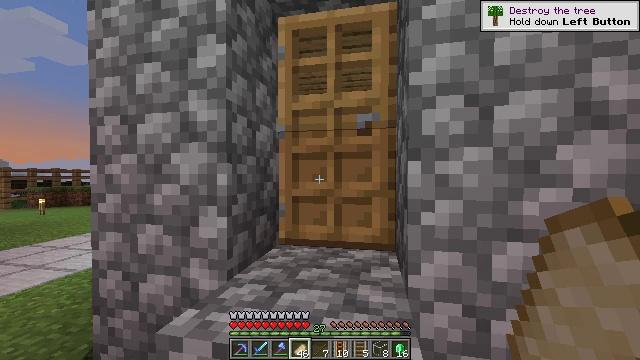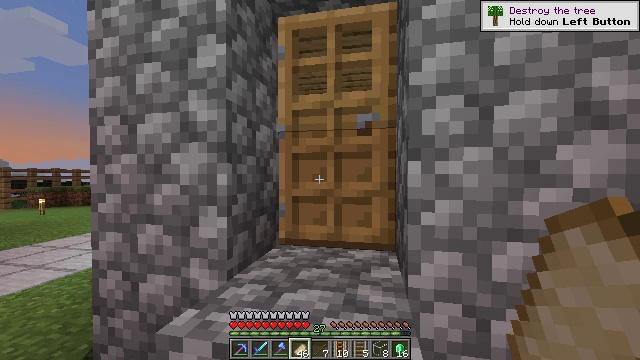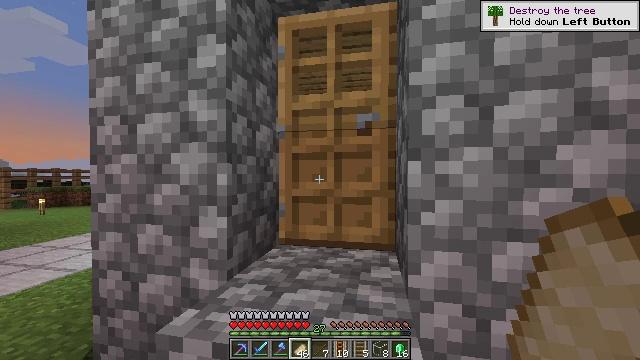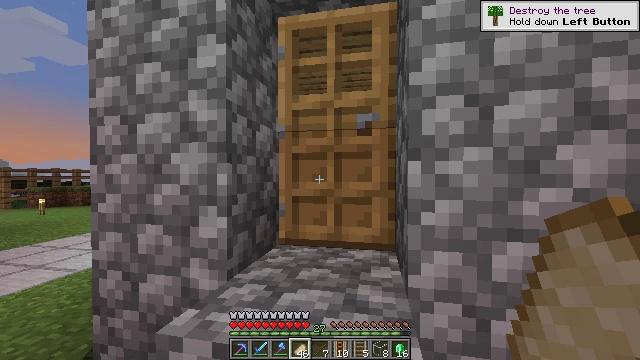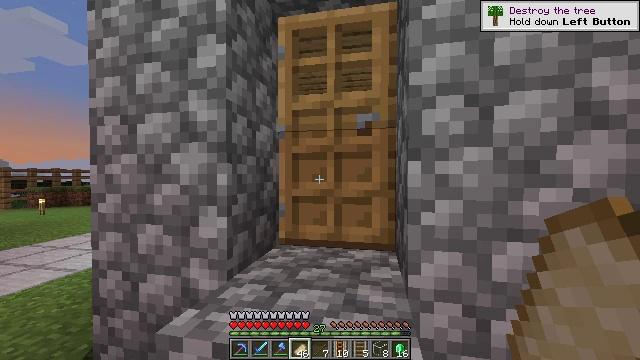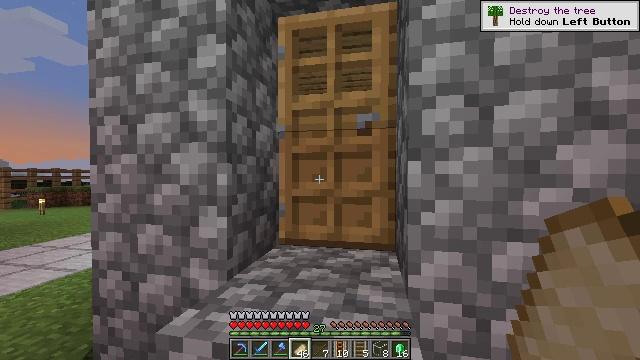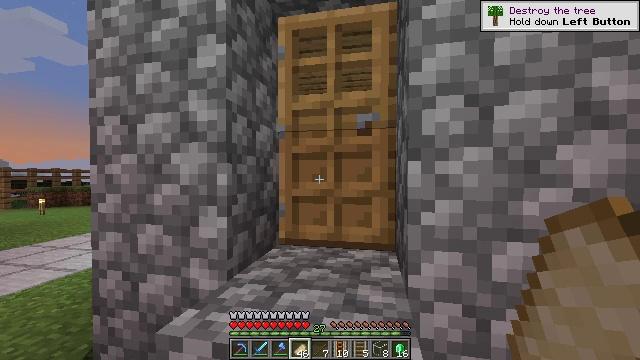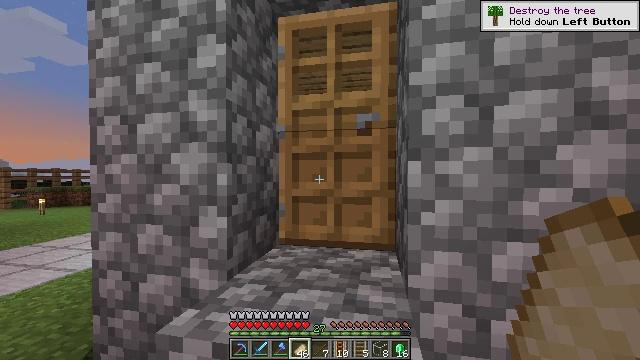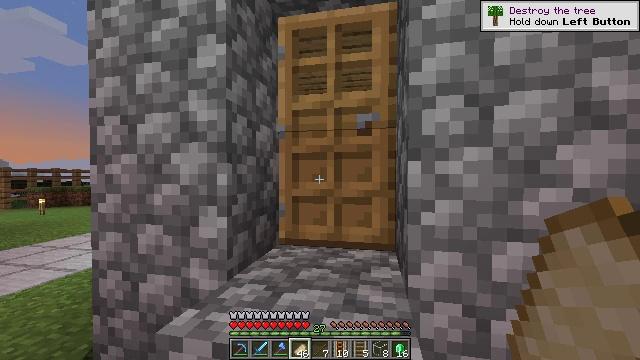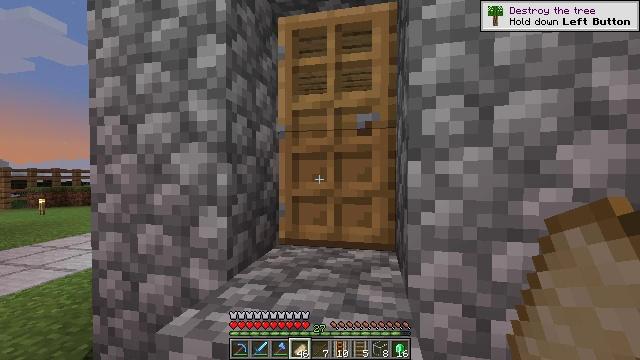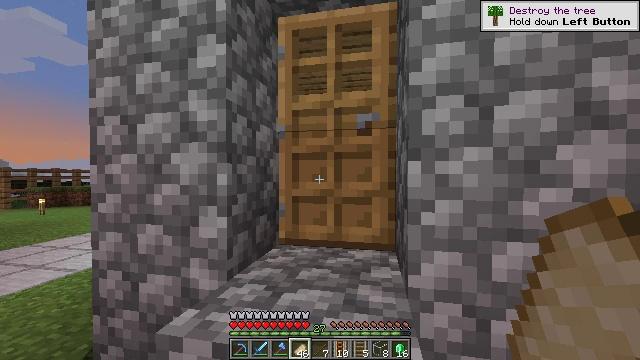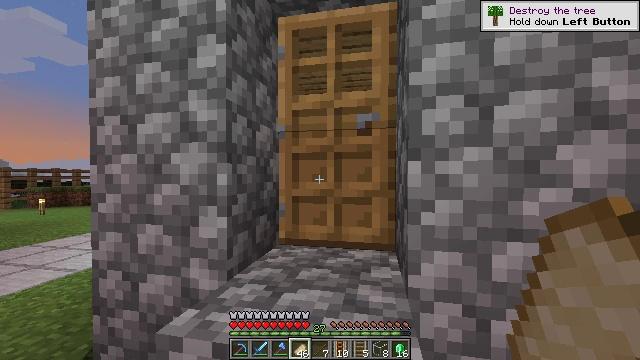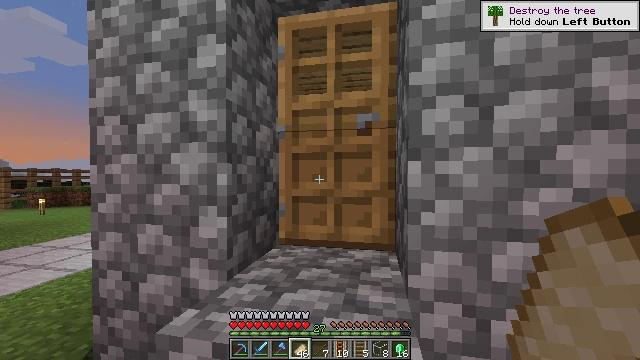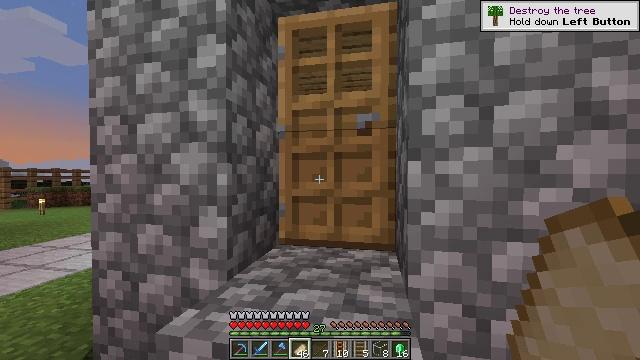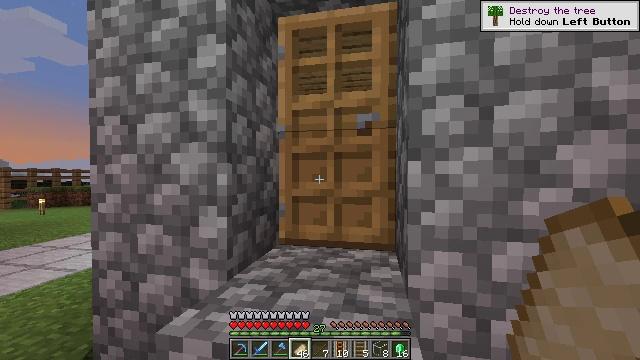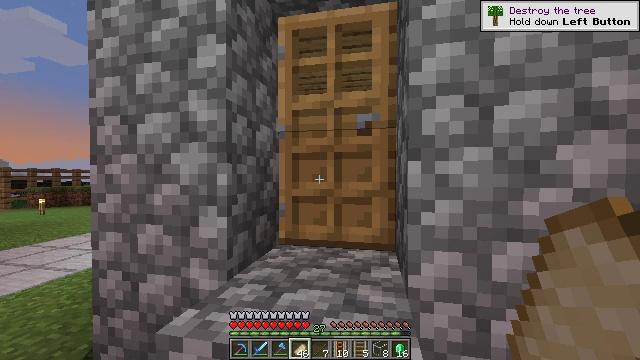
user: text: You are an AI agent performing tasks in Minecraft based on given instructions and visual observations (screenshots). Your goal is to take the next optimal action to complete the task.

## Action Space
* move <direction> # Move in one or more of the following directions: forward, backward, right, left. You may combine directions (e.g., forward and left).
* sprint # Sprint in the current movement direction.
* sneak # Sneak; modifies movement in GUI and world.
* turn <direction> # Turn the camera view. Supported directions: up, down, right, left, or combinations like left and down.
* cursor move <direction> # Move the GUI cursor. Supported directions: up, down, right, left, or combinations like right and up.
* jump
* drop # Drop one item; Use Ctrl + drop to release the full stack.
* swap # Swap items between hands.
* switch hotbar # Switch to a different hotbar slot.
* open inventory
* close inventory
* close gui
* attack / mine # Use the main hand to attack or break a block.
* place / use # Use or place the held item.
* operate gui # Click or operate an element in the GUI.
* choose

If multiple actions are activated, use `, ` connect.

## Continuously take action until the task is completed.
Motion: motion action
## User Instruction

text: Smelt a cactus to craft green dye.
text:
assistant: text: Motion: no_op
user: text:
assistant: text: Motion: no_op
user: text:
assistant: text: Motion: no_op
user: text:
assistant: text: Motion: no_op
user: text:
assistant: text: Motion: no_op
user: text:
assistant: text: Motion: no_op
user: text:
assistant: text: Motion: no_op
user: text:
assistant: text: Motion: no_op
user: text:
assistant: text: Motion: no_op
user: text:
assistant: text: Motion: no_op
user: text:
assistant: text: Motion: no_op
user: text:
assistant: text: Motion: no_op
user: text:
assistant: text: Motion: no_op
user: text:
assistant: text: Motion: no_op
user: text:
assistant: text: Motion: no_op
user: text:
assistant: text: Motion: no_op
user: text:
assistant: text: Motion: no_op
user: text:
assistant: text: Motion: no_op
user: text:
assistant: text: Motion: no_op
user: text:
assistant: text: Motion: no_op
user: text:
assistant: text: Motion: no_op
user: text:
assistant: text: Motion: no_op
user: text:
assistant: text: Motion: no_op
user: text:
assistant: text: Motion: no_op
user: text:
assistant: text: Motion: no_op
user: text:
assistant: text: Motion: no_op
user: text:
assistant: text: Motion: no_op
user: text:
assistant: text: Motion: no_op
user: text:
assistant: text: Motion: no_op
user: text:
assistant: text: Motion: no_op